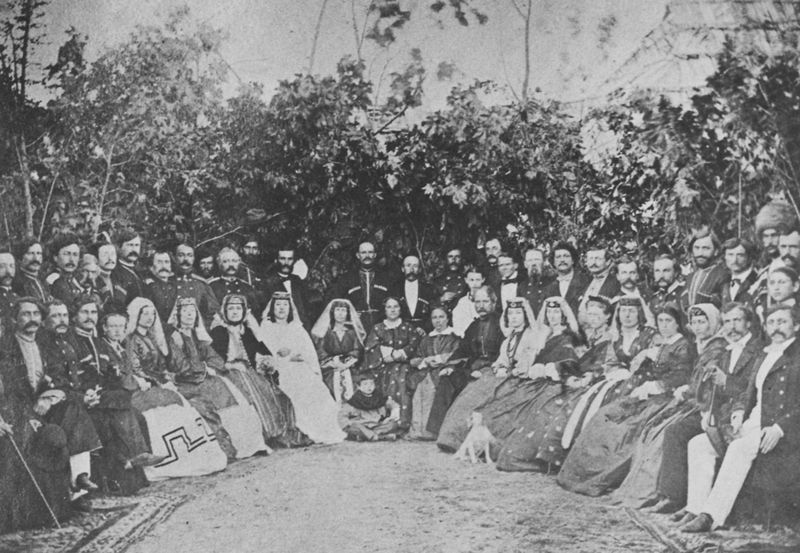
Titel: Georgische Adelige in Tiflis
Künstler: Russischer Photograph
Standort: London
Institution: John Vere Brown
Schlagwörter: baum, blätter, gruppe, himmel, laub, schatten, weiß, bäume, frauen, landschaft, menschen, sand, sitzen, äste, damen, grau, hintergrund, hut, hüte, kleid, kleider, licht, männer, schwarz, dach, haus, hund, park, schleier, tuch, ansammlung, fest, gesellschaft, herren, leute, muster, ornament, tanz, teppich, versammlung, alt, anzug, anzüge, bart, bärte, gesichter, jung, mütze, schnurrbart, wand, blicke, kleidung, stehen, bild, erde, natur, strauch, busch, büsche, gebüsch, sonne, sträucher, boden, pose, sitzend, stehend, tücher, adel, familie, kind, pflanzen, krone, rechts, wald, fliegen, kreis, rund, stock, garten, kopfbedeckung, röcke, hosen, russland, hof, platz, soldaten, wein, braut, runde, kopftuch, teppiche, junge, knöpfe, schnauzbart, weste, foto, fotografie, photographie, punkte, orient, links, hocken, schwarz-weiß, uniform, uniformen, jacken, stöcke, reihe, spazierstock, stand, orden, hauben, gruppenbild, menschenmenge, armee, photo, reihen, halbkreis, halbrund, tracht, clan, griechisch, klerus, kopftücher, griechenland, menschengruppe, trachten, weinlaub, hochzeit, pelzmütze, westen, im freien, fotographie, kopfschmuck, familien, meander, anordnung, osten, tradition, mäander, großfamilie, schnurrbärte, europa, russisch, kronen, paare, sträuche, gestellt, reifröcke, völkerkunde, gruppenfoto, gruppenphoto, folklore, osmanen, türken, osteuropa, schnauzbärte, ungarn, schnurbärte, spazierstöcke, sandboden, familienfeier, volkskunde, hochzeitsgesellschaft, bruat, ausland, lub, 19. jahrhundert, el, 20. jahrhundert, ochzeit, versmmlung, bargt, slavisch, haubens, ügösmurm, gruppefoto